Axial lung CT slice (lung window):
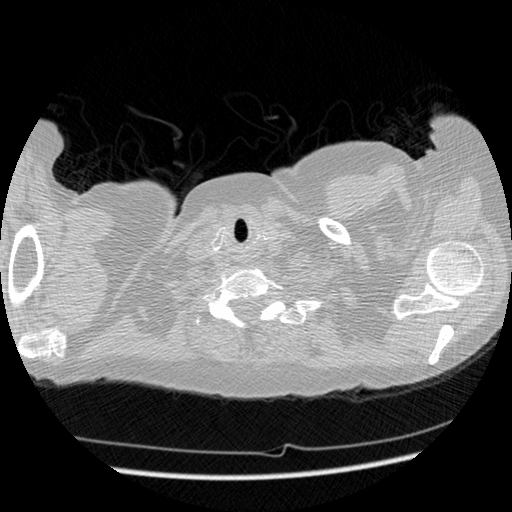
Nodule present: no